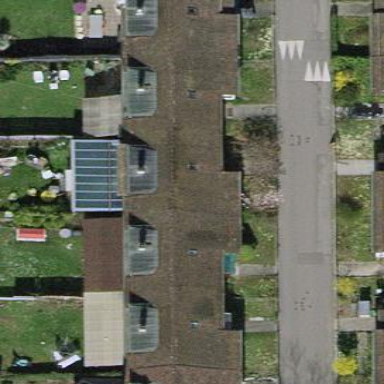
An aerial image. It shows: Detached building with gabled roof.